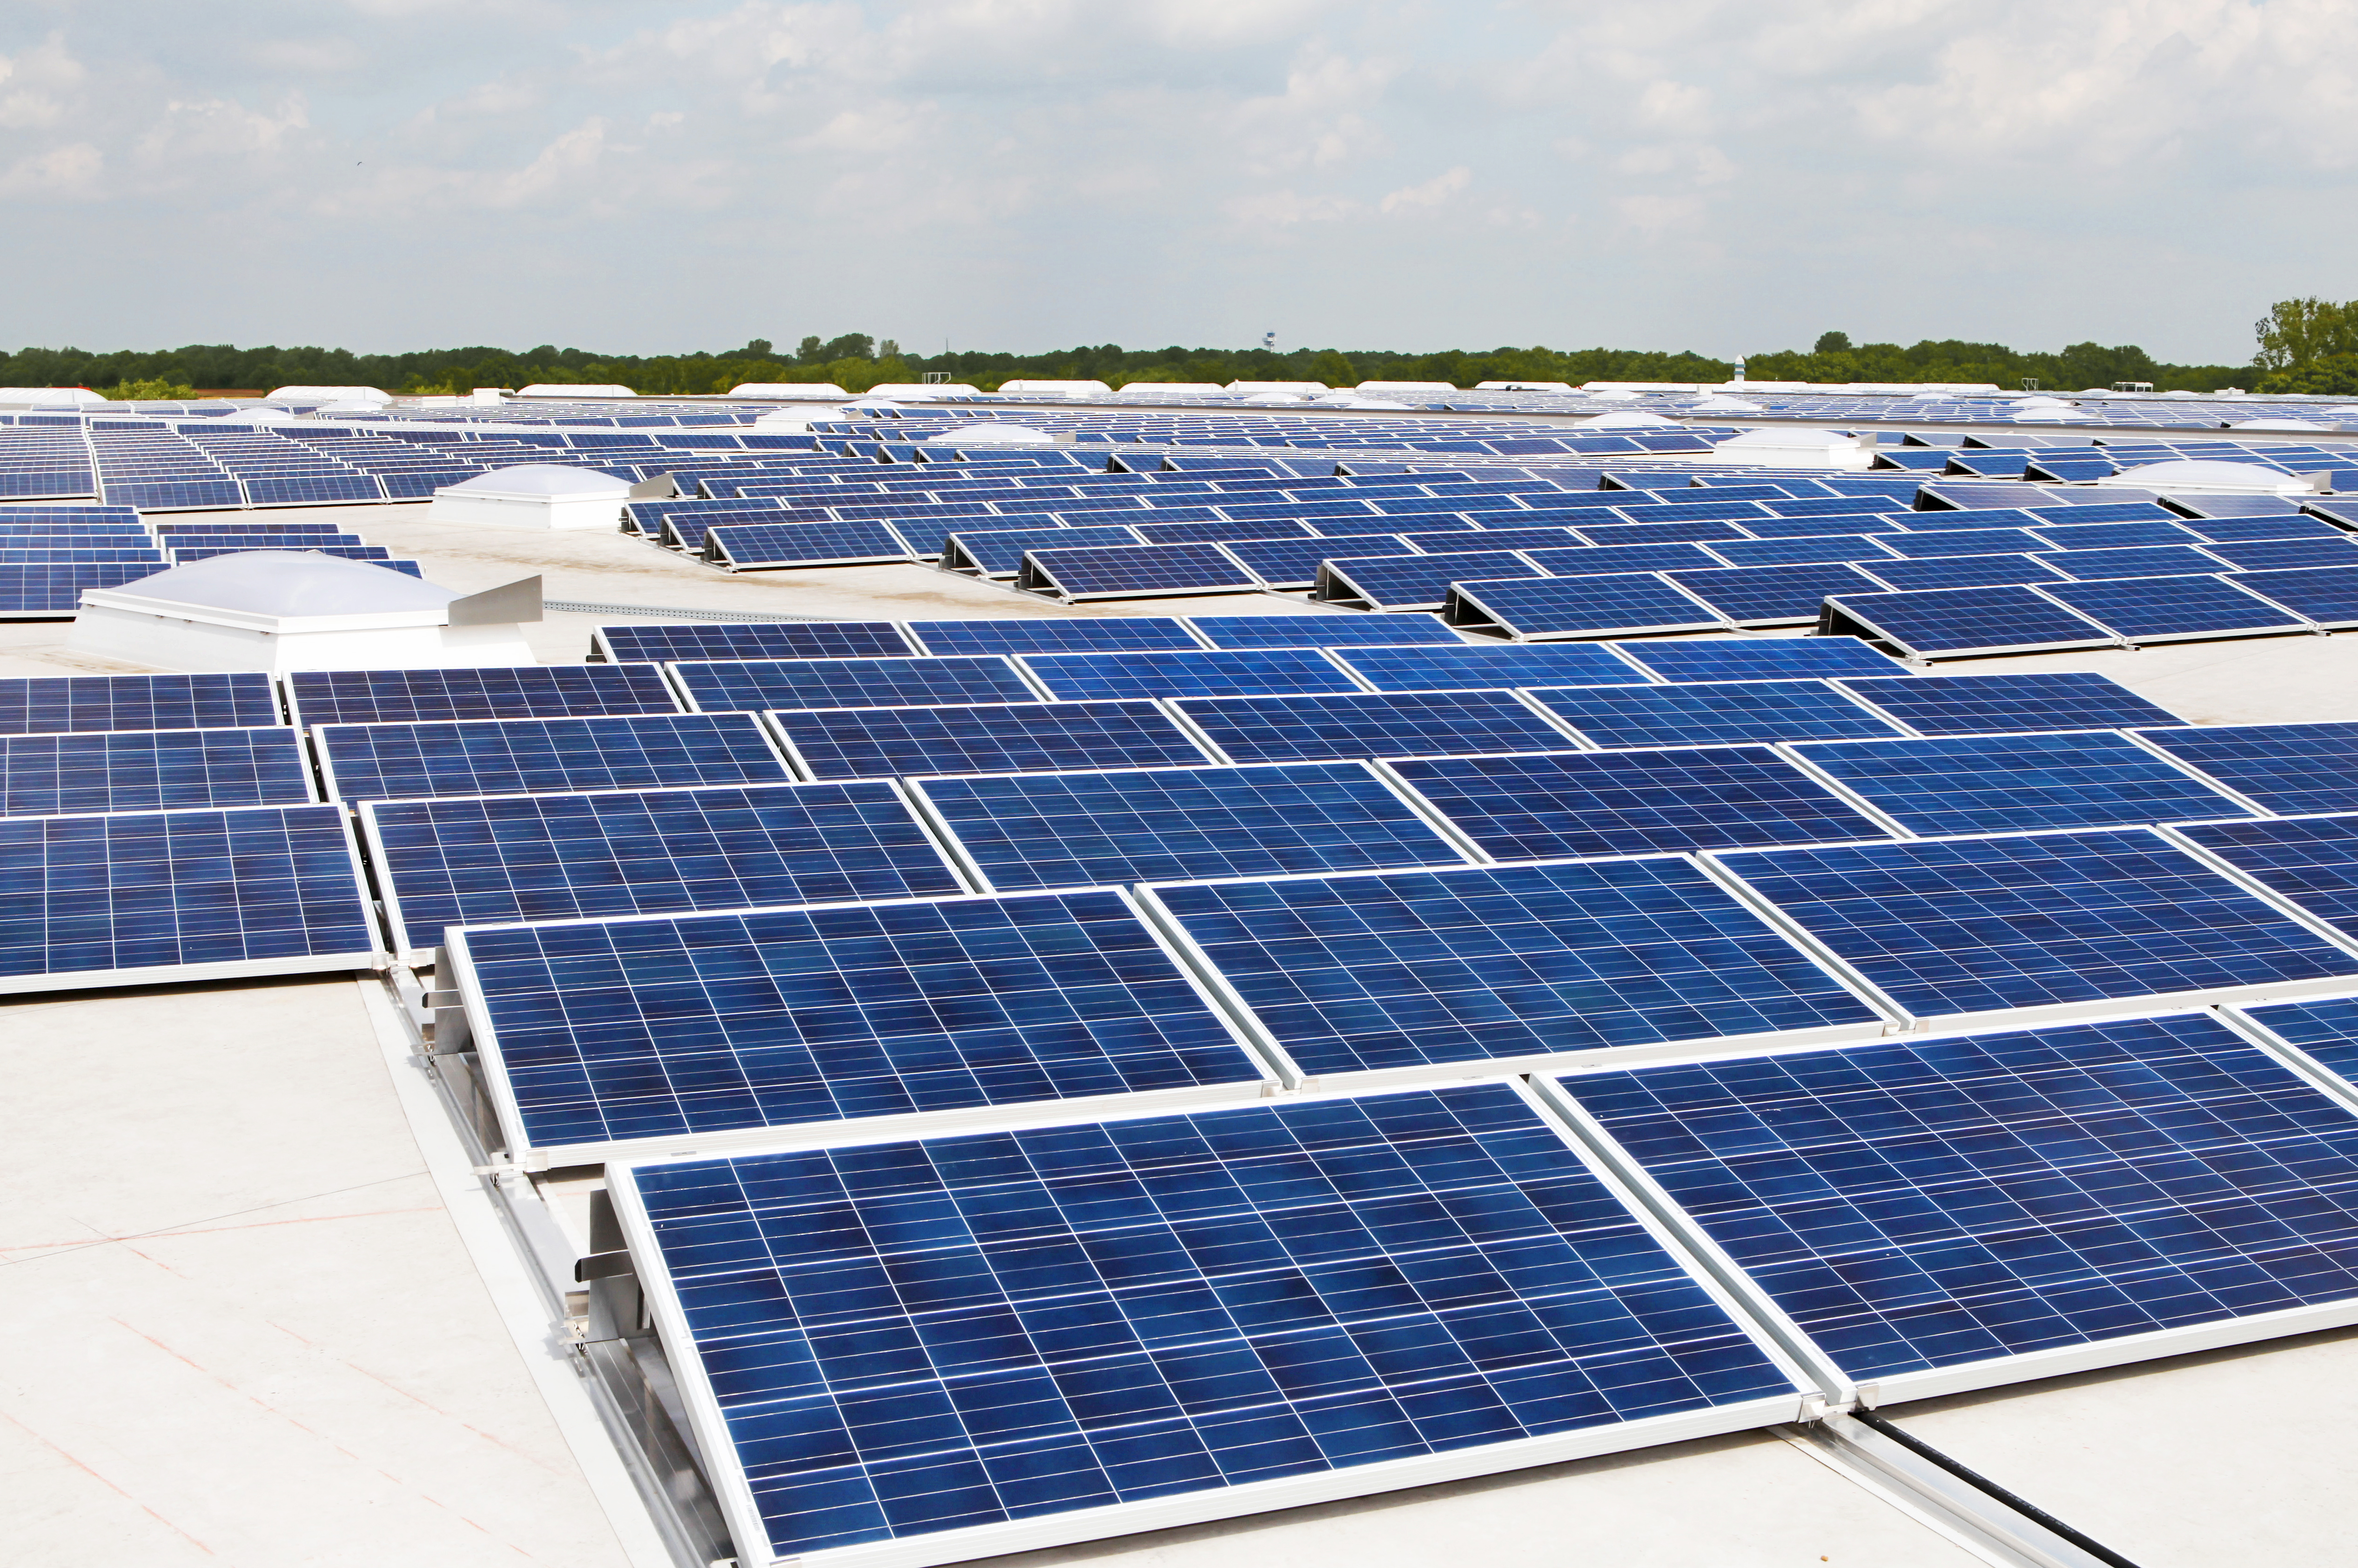
Label: Clean